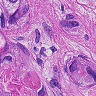
Metastatic tissue present: yes